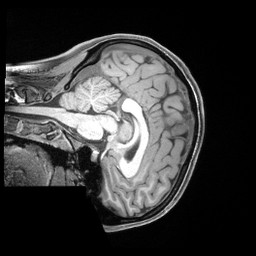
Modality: T1w
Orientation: sagittal
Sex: female
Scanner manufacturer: siemens
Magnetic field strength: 3 T
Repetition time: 2.4 s
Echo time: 0.00222 s